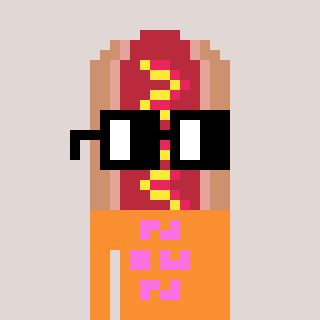
a pixel art character with square black glasses, a hotdog-shaped head and a orange-colored body on a warm background